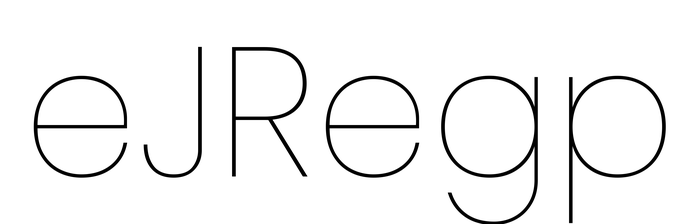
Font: Poppins-Thin